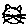
Label: cat